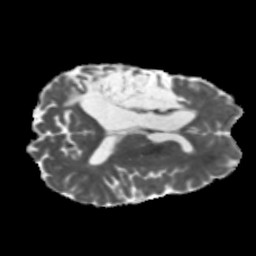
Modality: MD
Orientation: axial
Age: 41
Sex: male
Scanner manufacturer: siemens
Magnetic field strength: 3 T
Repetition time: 5.47 s
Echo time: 0.0854 s